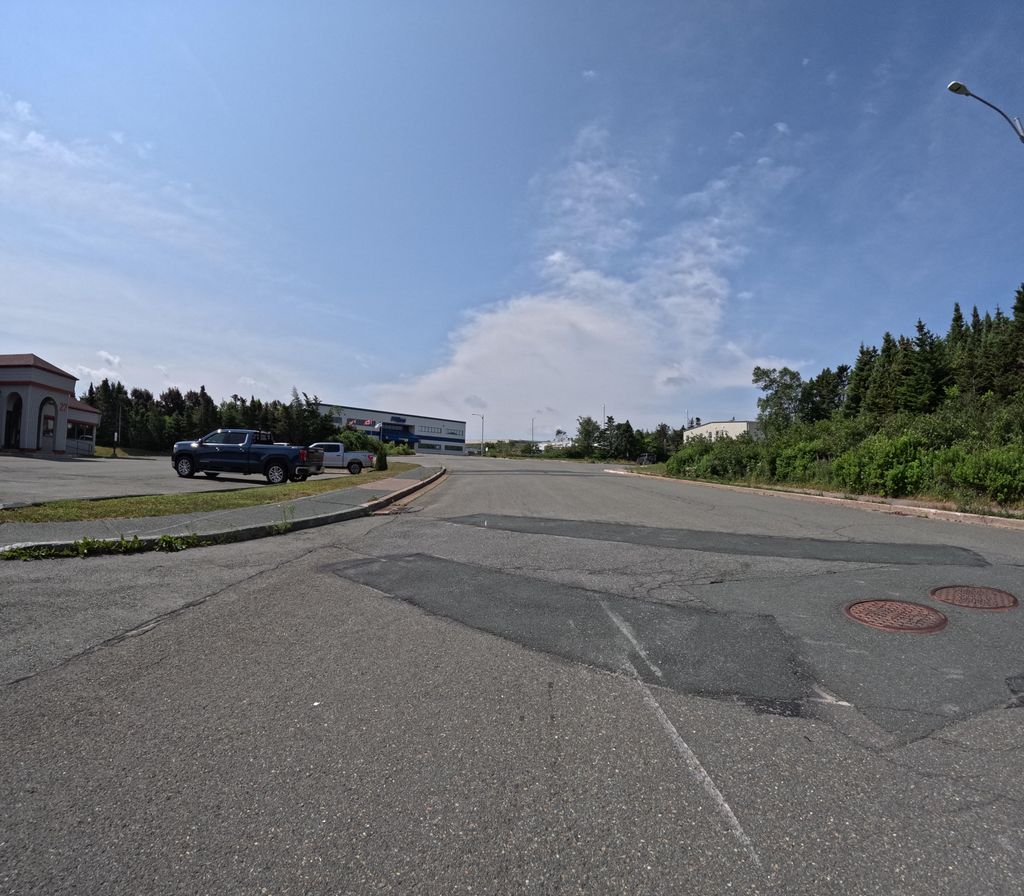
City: st_johns